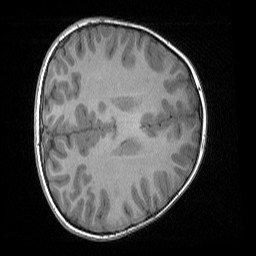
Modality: T1w
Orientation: axial
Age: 8
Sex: male
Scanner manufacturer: siemens
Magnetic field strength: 3 T
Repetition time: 1.65 s
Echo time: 0.00203 s